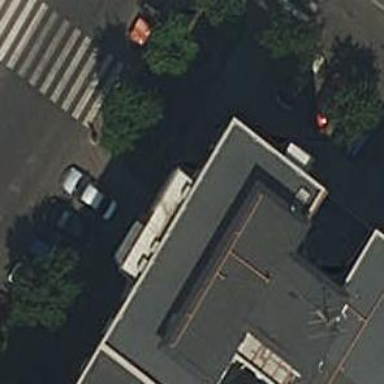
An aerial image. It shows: Cafe.